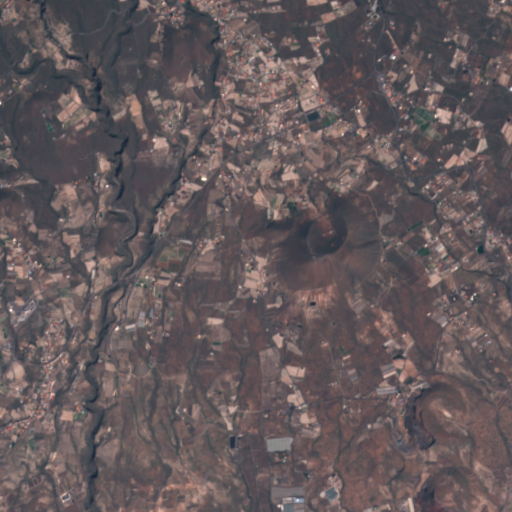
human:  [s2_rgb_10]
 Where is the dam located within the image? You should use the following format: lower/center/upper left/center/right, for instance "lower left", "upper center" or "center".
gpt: The dam is located in the center left of the image.
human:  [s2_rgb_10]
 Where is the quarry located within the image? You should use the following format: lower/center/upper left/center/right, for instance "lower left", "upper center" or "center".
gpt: The quarry is located in the lower right of the image.
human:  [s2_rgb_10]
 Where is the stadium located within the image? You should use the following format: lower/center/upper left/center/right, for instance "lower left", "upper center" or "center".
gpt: The stadium is located in the upper center of the image.
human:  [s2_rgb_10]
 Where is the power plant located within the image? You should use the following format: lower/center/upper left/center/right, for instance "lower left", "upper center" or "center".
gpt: There is no power plant in the image.